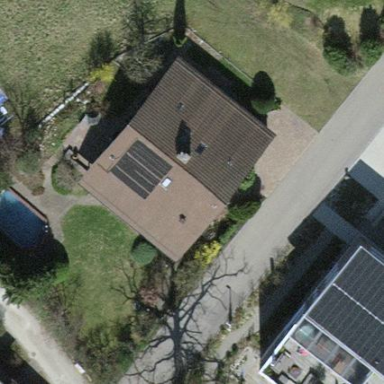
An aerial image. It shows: Detached building with gabled tile roof.